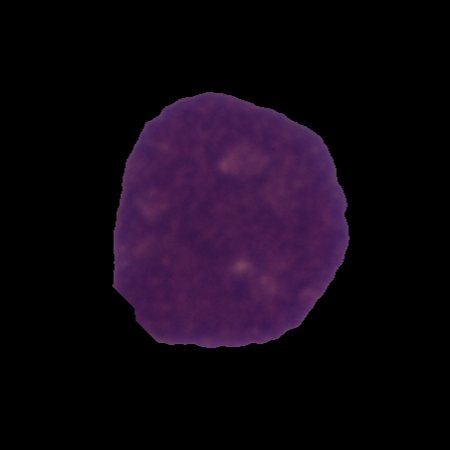
Label: cancer